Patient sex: F
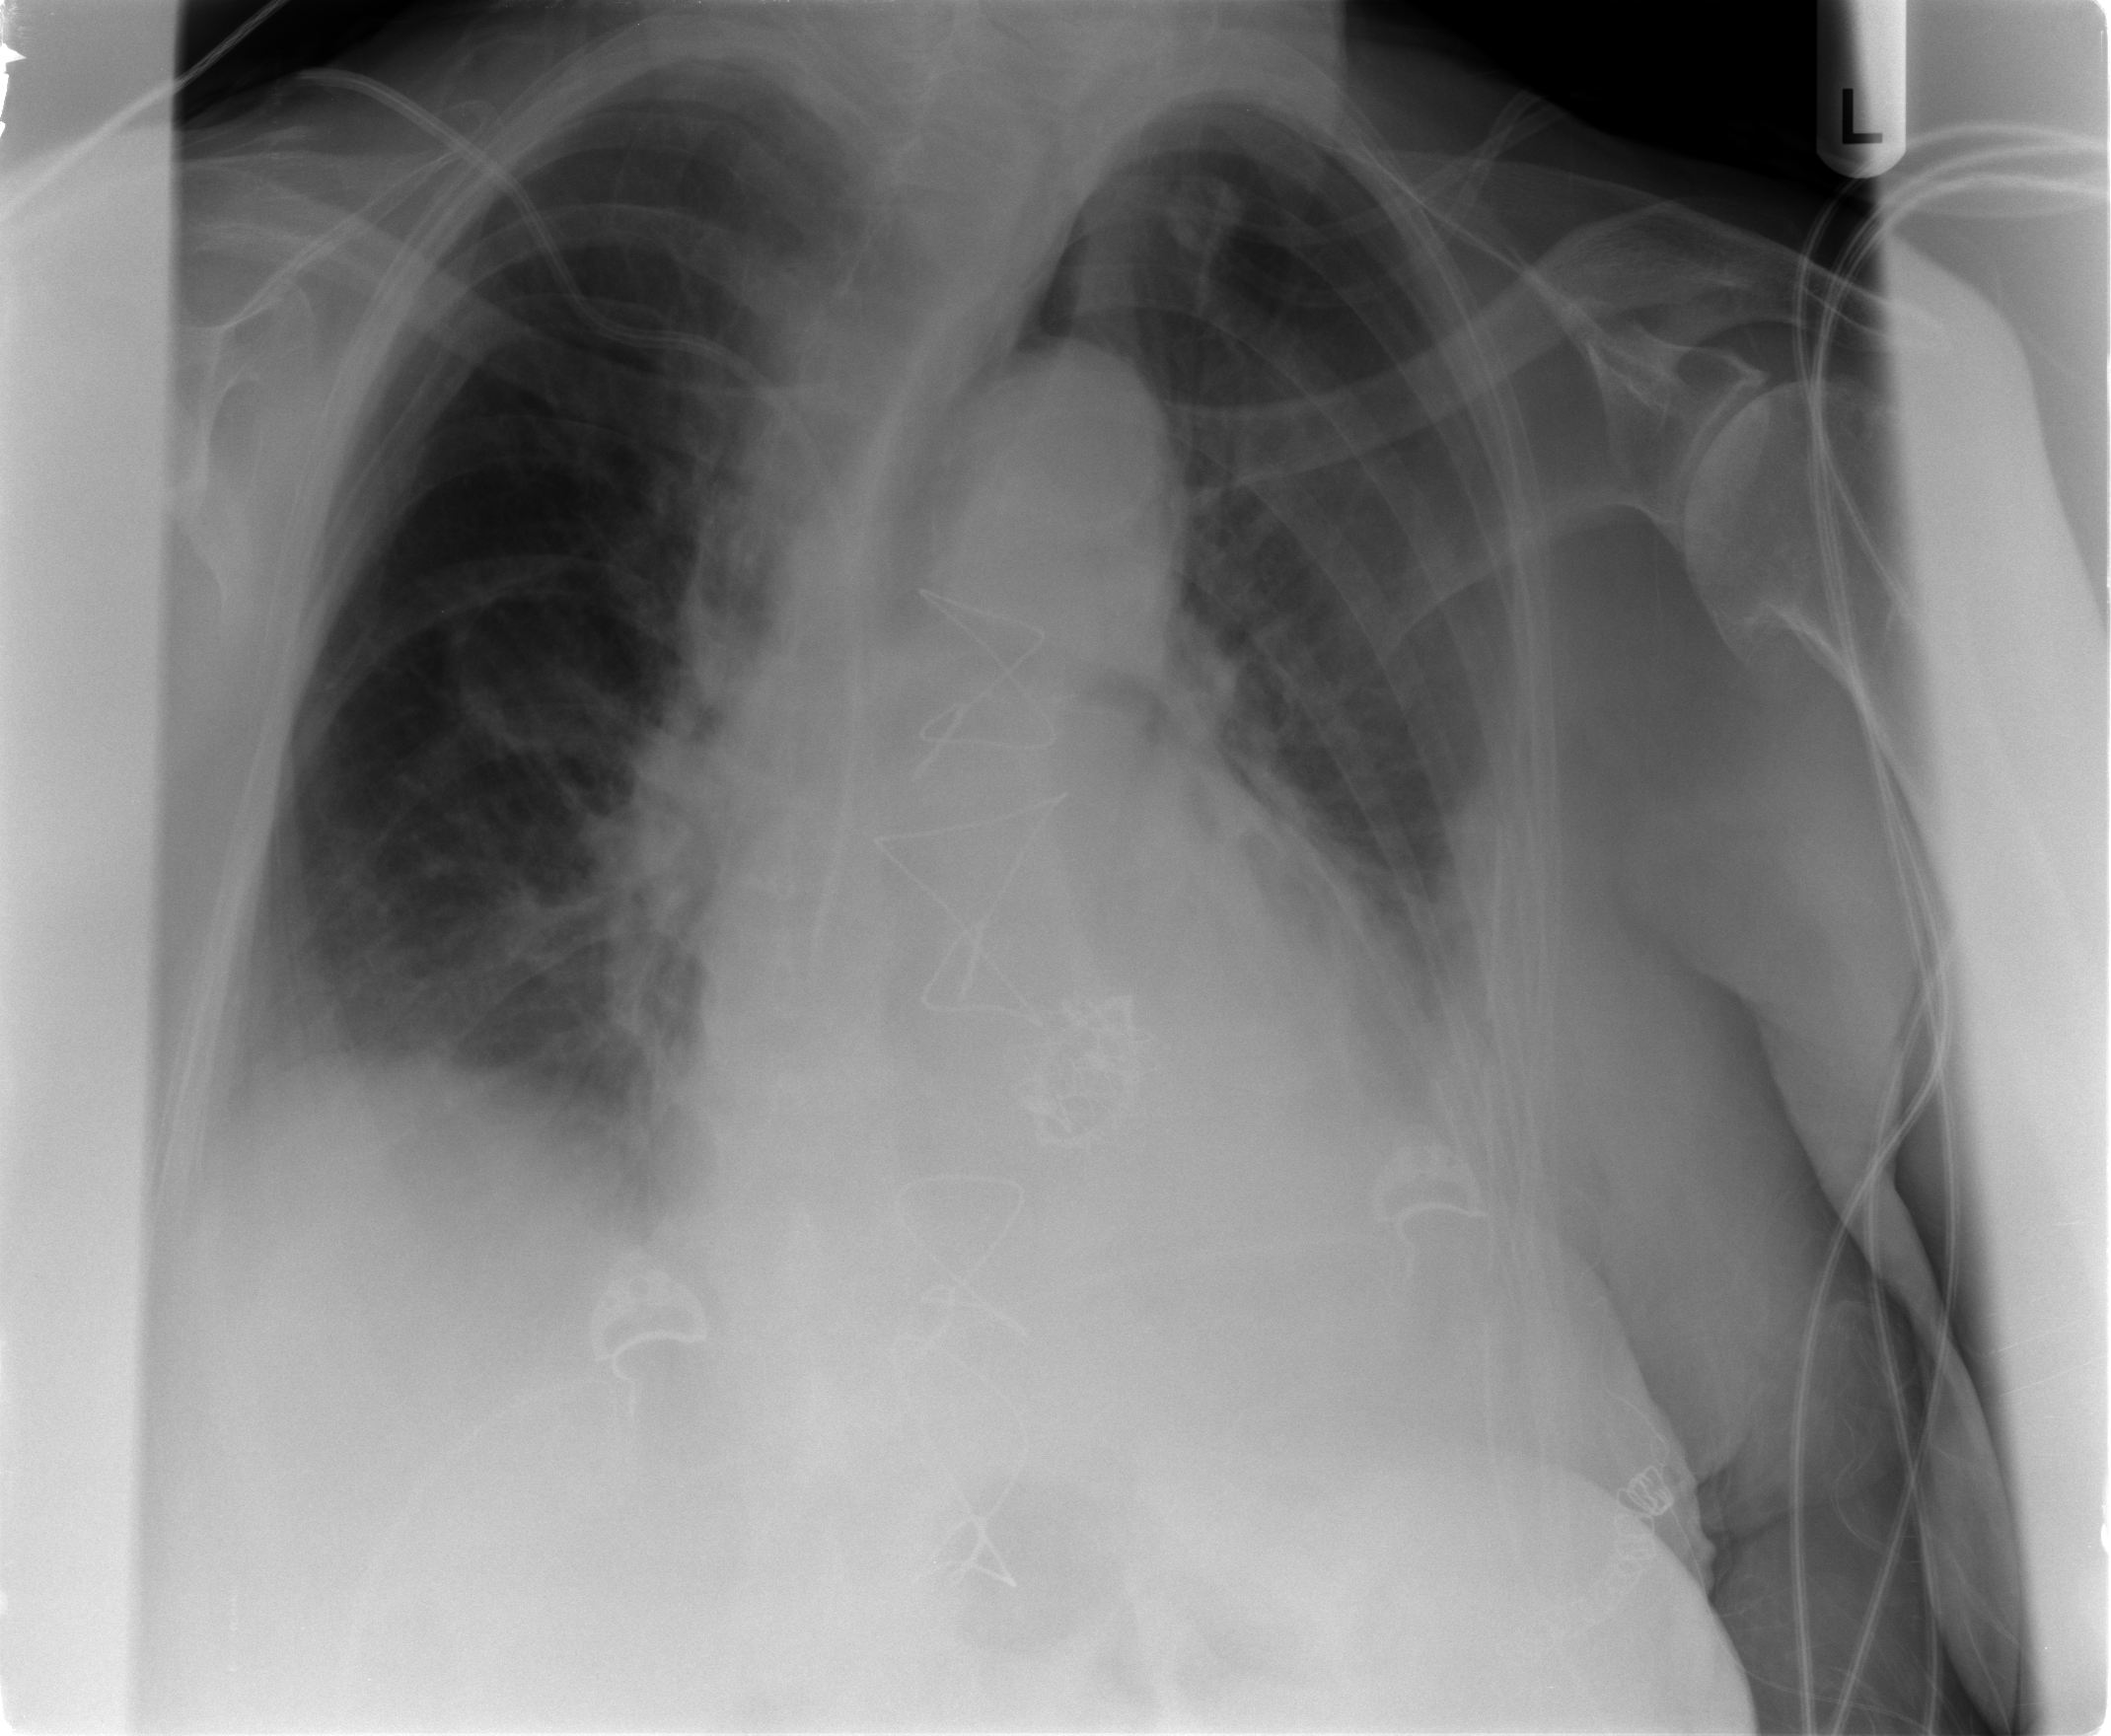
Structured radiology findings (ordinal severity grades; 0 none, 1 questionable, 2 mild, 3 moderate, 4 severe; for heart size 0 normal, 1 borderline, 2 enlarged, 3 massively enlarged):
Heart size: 2
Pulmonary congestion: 2
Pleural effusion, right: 2
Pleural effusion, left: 2
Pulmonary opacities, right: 0
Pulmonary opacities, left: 0
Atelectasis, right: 2
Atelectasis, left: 2